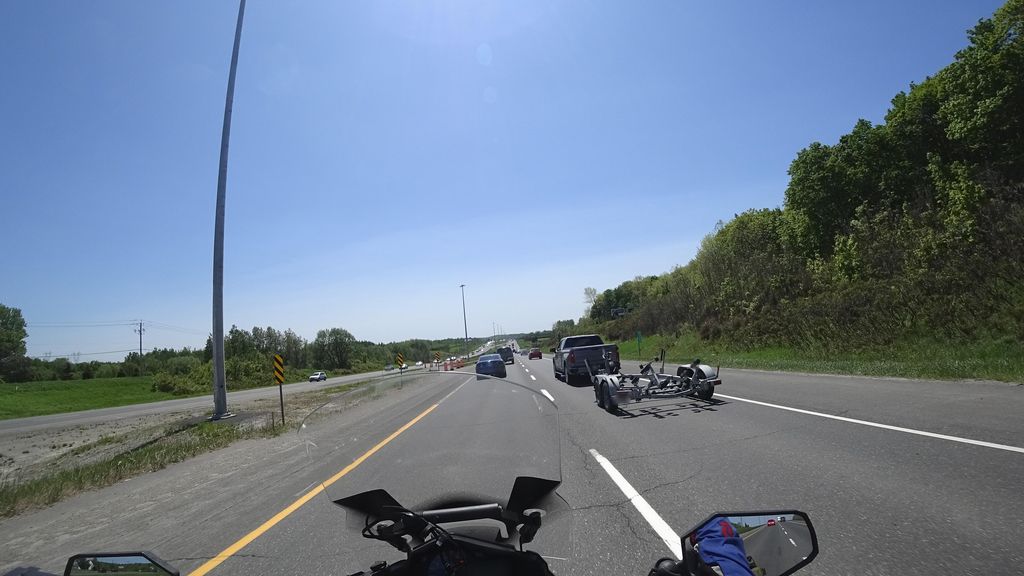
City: quebec_city